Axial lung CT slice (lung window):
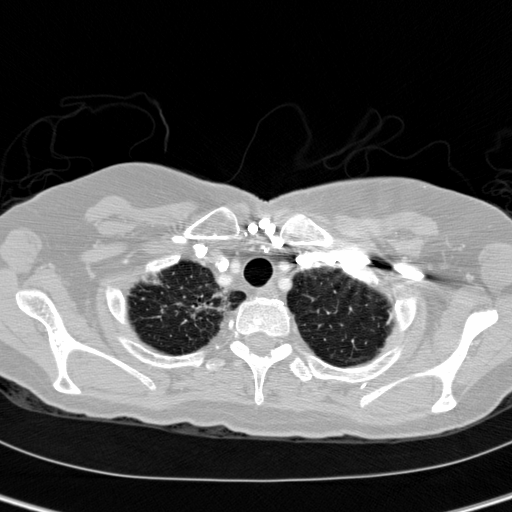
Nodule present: no